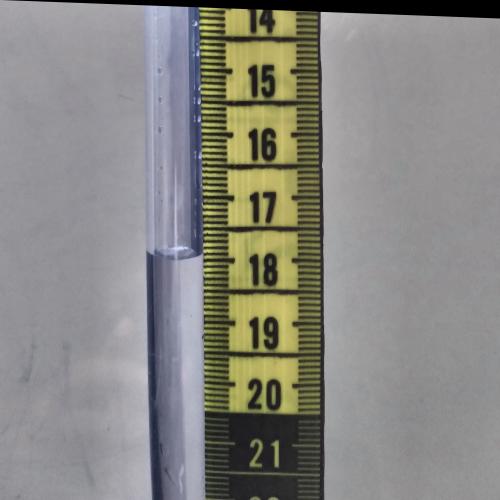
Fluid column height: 18.0 cm